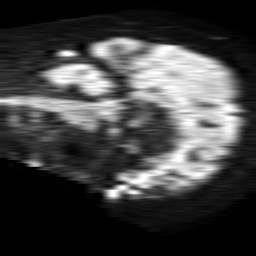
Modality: TRACE
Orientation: sagittal
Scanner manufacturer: philips
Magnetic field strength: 1.5 T
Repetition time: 4.6 s
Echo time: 0.08631 s